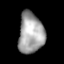
Tissue: lung
Cell type: Epithelial cells
Senescence score: 0.1873
Nuclear area (px): 1006
Mean DAPI intensity: 162.239